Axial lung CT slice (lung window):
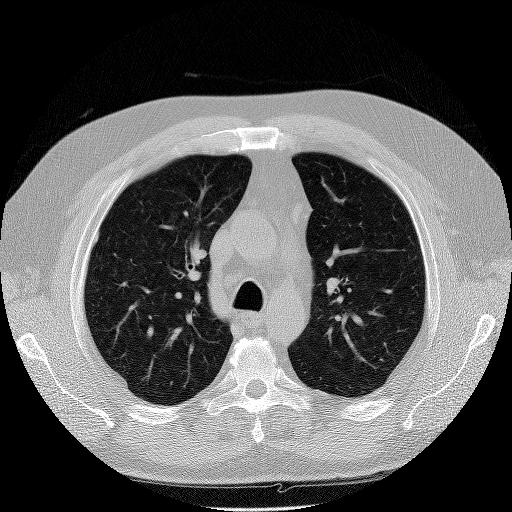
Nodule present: no